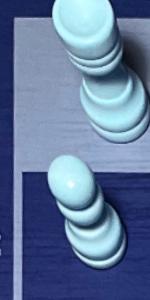
Label: Pawn_White